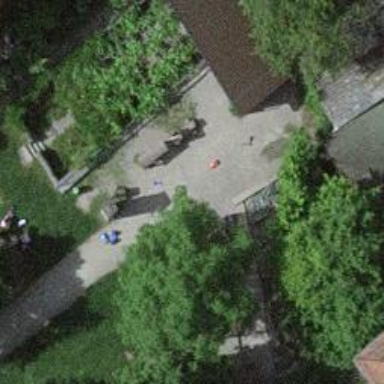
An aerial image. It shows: Playground structure with train theme.